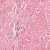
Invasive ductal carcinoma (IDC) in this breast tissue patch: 0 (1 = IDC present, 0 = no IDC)